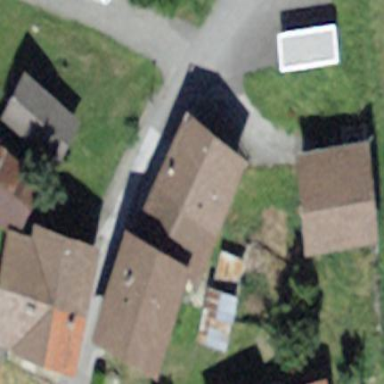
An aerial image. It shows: Simple house.